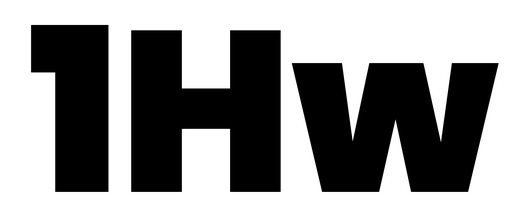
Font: Poppins-Black